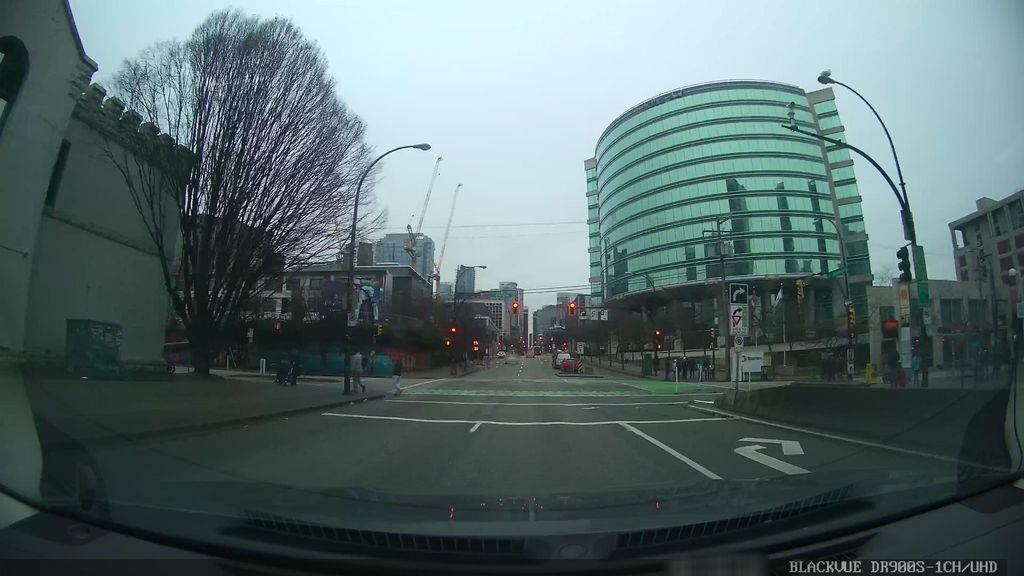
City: vancouver